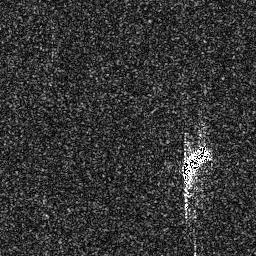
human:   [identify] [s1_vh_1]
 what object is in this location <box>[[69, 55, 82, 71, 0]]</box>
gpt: <ref>1 medium ship at the right</ref>